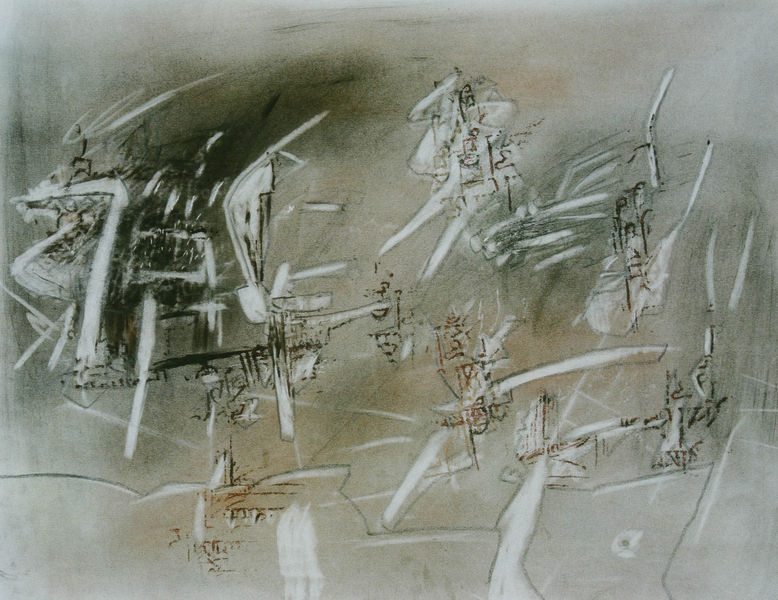
Titel: Le sens des nuits, Der Sinn der Nächte
Künstler: Roberto Matta
Standort: Paris
Institution: Privatsammlung
Schlagwörter: gemälde, weiß, aquarell, grün, braun, grau, kreide, pastell, schwarz, zeichen, zeichnung, muster, pferde, schrift, spuren, abstrakt, modern, formen, linien, schriftzeichen, striche, kohle, chinesisch, china, abstrkt, eisblumen, abtrakt, chinesische schrift